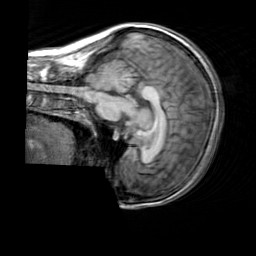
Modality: T1w
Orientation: sagittal
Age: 41
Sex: female
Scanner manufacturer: siemens
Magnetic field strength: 3 T
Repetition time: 2.3 s
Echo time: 0.00303 s